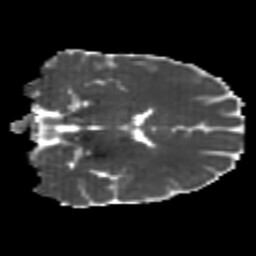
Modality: MD
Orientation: coronal
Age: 22
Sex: male
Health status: healthy
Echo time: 0.074 s